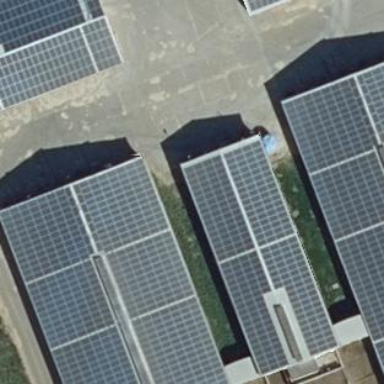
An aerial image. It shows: Solar photovoltaic panel generating electricity. It is small installation located on building.